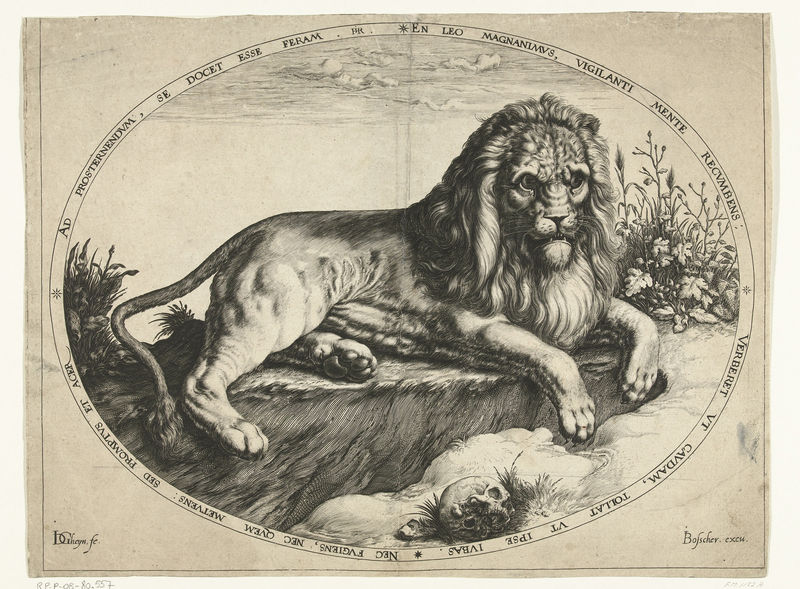
Titel: De leeuw
Künstler: Jacob de (II) Gheyn
Standort: Amsterdam
Institution: Rijksmuseum
Schlagwörter: himmel, wolken, landschaft, skizze, zeichnung, gras, tier, schädel, stein, hügel, pflanze, oval, mähne, schwanz, schweif, schrift, schwarzweiss, bleistift, allegorie, totenkopf, löwe, dürer, emblem, kräuter, gezeichnet, knick, latein, latrein, boscher, gezeichnit, gupschaugen